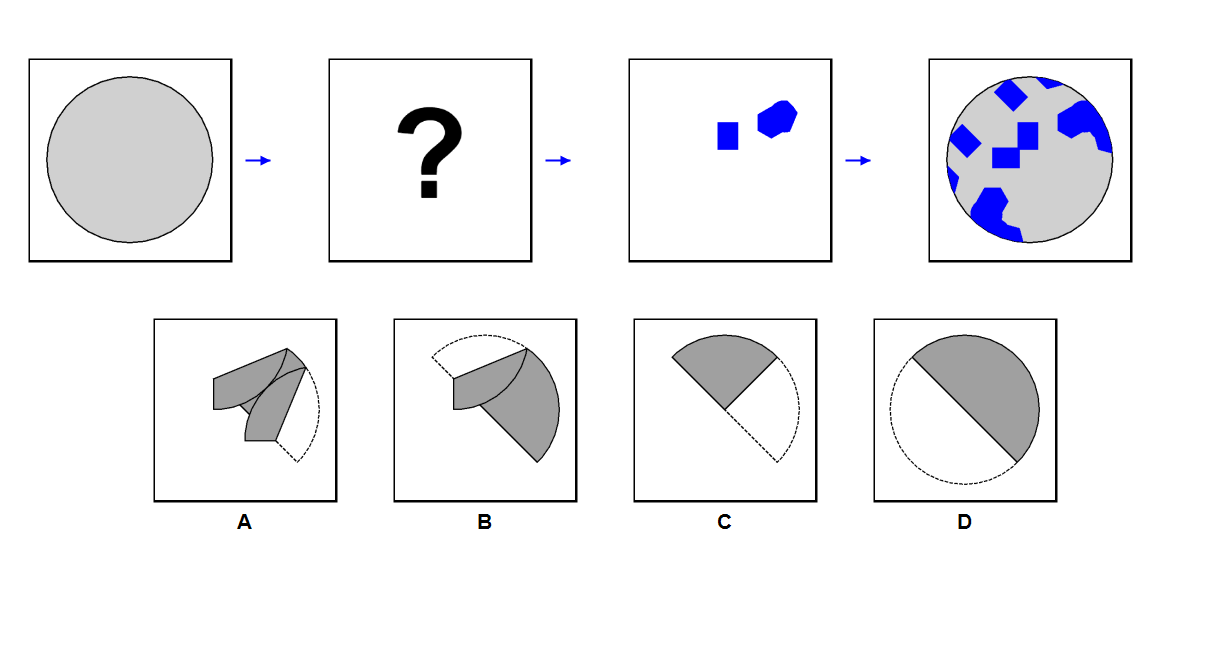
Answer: C